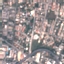
Land use / land cover class: Residential